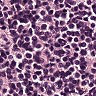
Metastatic tissue present: no